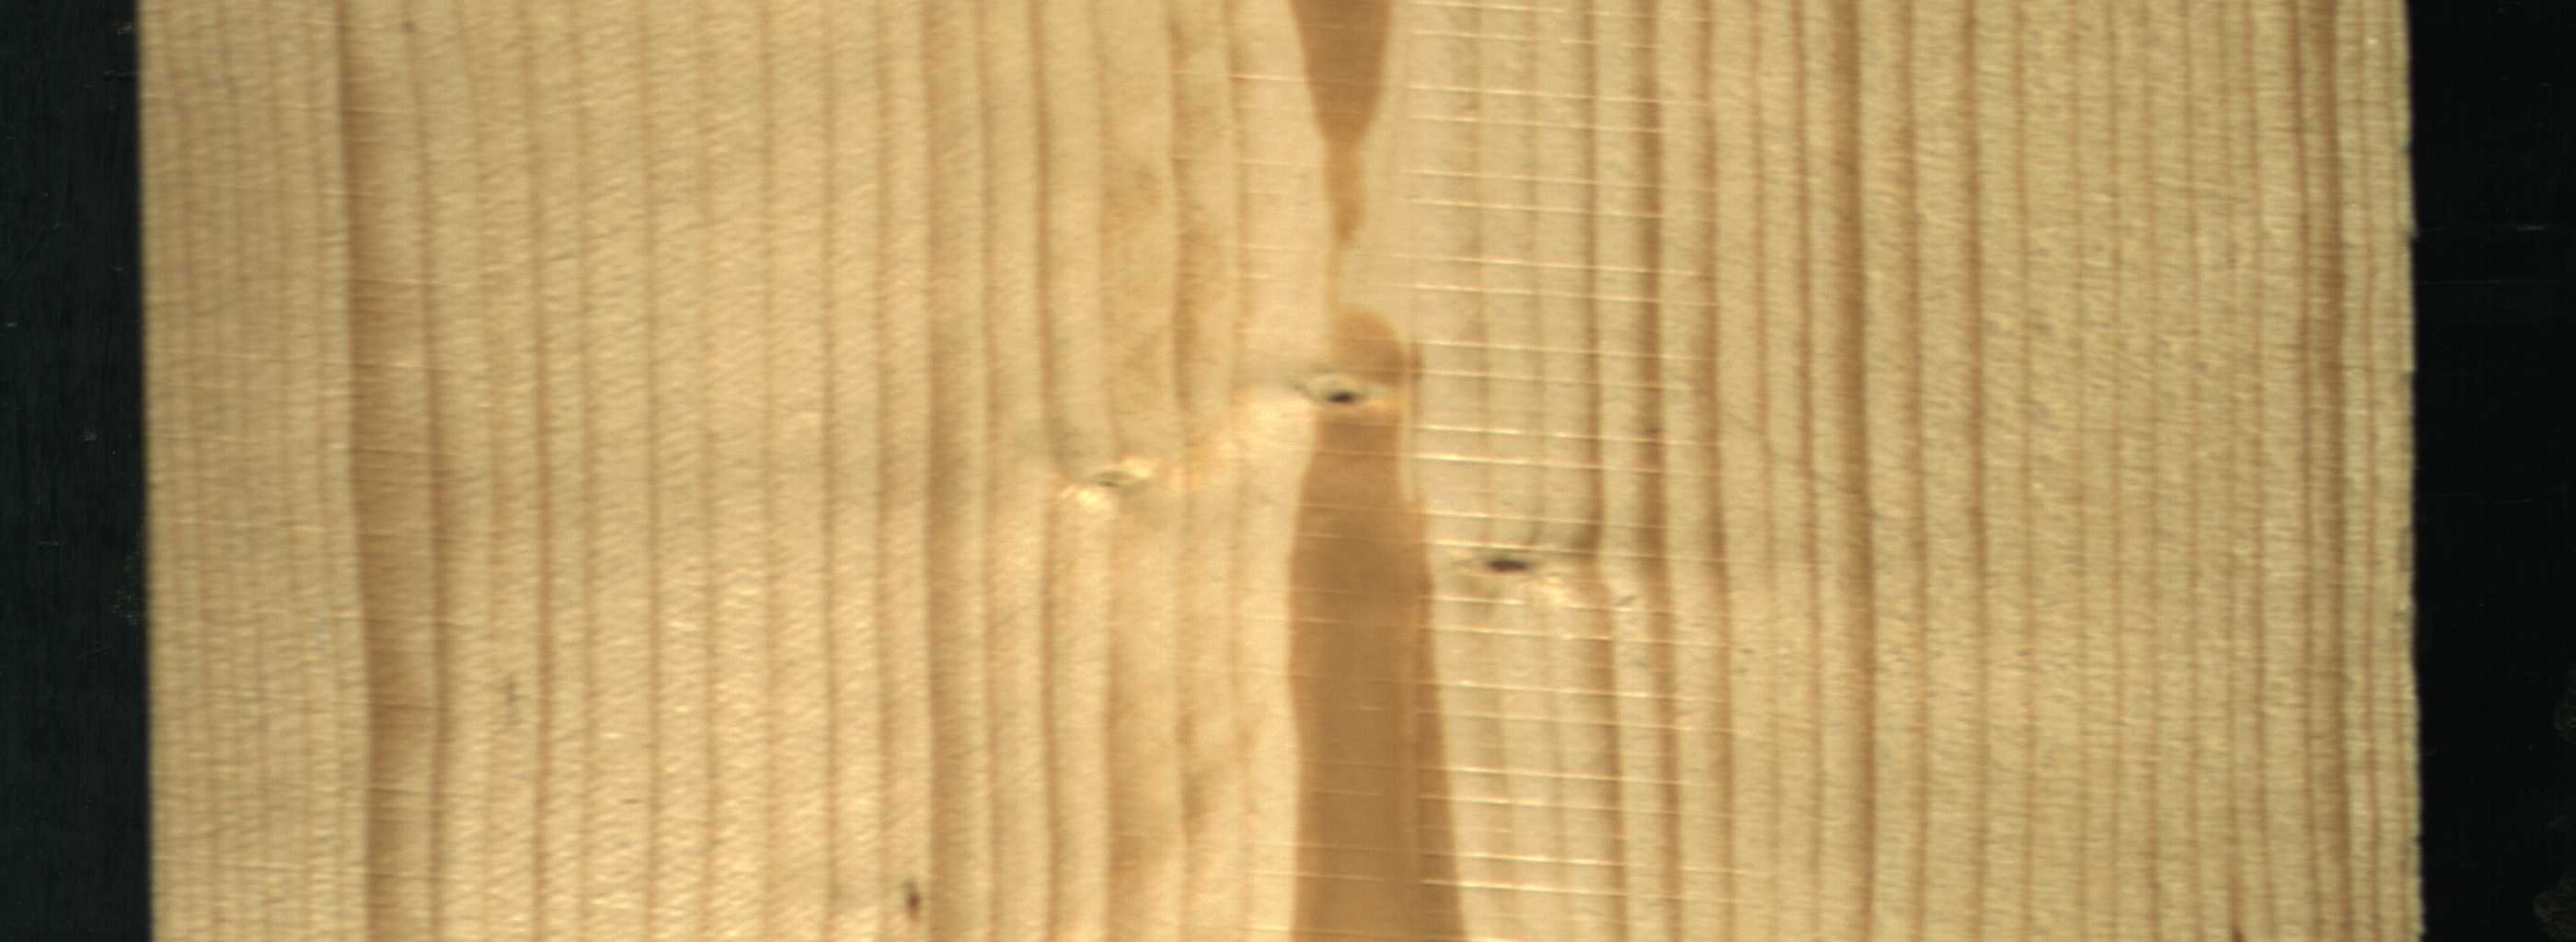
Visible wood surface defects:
Live_Knot
Live_Knot